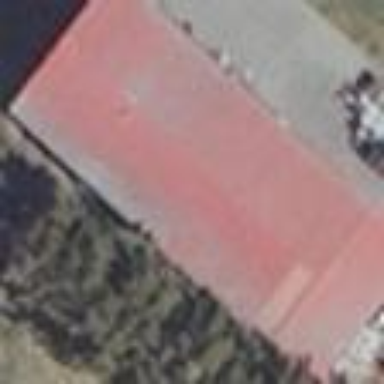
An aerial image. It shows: Shed.